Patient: sex F, age 73
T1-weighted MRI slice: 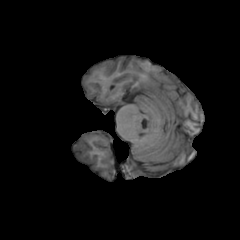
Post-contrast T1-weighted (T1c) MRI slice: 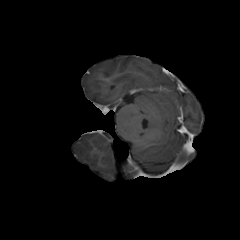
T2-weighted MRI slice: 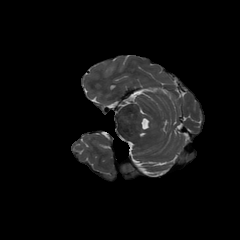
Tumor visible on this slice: no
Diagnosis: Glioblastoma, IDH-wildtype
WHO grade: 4